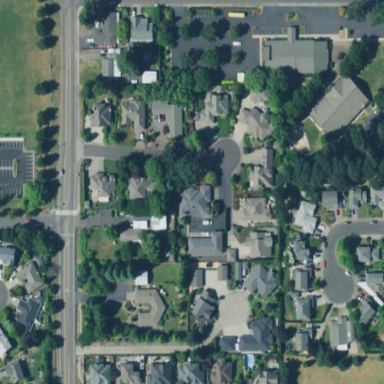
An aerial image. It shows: Rural residential area.